Interaction volume radius: 5 \u00c5
Interaction volume height: 10 \u00c5
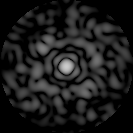
Disorder parameter: 0.7946